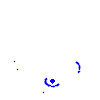
Particle: pion